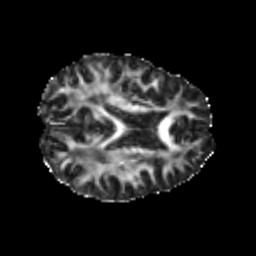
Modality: FA
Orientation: axial
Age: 22
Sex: male
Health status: healthy
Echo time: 0.074 s